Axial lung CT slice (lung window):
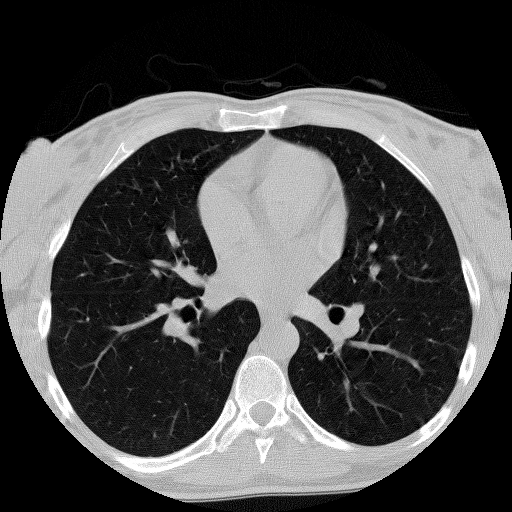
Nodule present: no